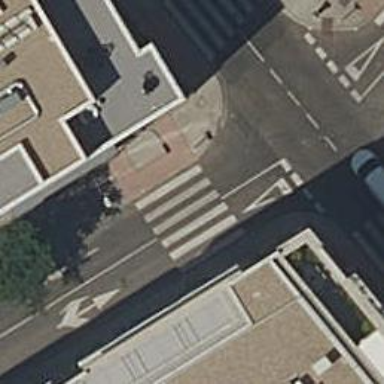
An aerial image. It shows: Uncontrolled zebra crossing on the road.